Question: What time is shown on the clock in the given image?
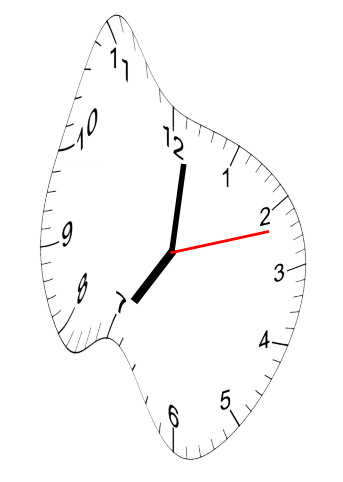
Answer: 07:01:12